Interaction volume radius: 5 \u00c5
Interaction volume height: 10 \u00c5
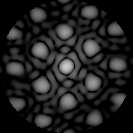
Disorder parameter: 0.3157